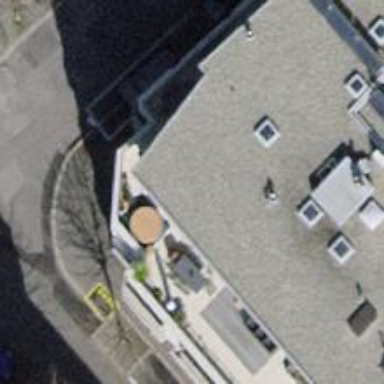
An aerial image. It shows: Healthcare center.